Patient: sex M, age 30
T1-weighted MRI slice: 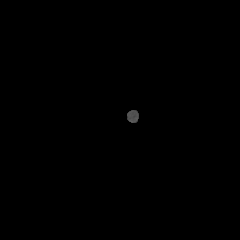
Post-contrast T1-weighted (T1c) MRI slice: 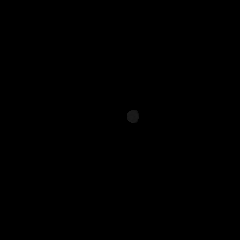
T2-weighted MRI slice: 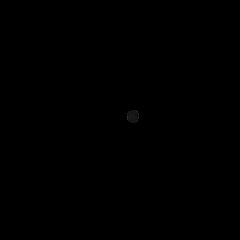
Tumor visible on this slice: no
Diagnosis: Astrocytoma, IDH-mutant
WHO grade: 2